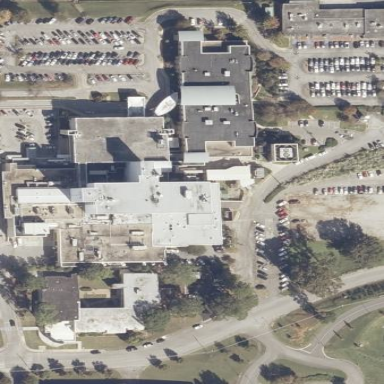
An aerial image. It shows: Hospital providing healthcare services.